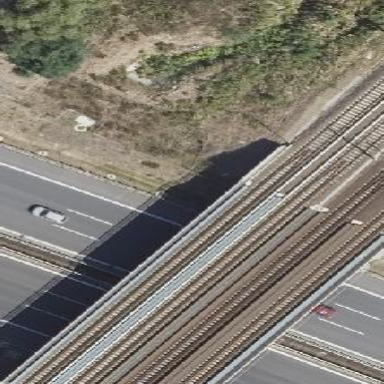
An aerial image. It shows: Bridge with beam structure.